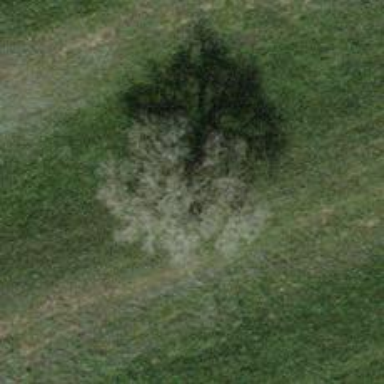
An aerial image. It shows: Single tag "natural: tree."